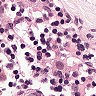
Metastatic tissue present: no